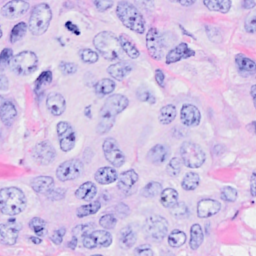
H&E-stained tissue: Breast